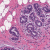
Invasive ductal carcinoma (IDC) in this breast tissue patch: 0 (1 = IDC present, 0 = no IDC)